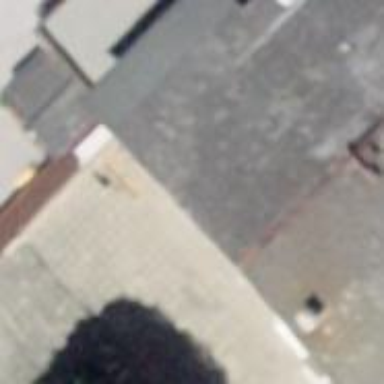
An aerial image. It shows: Restaurant in building.